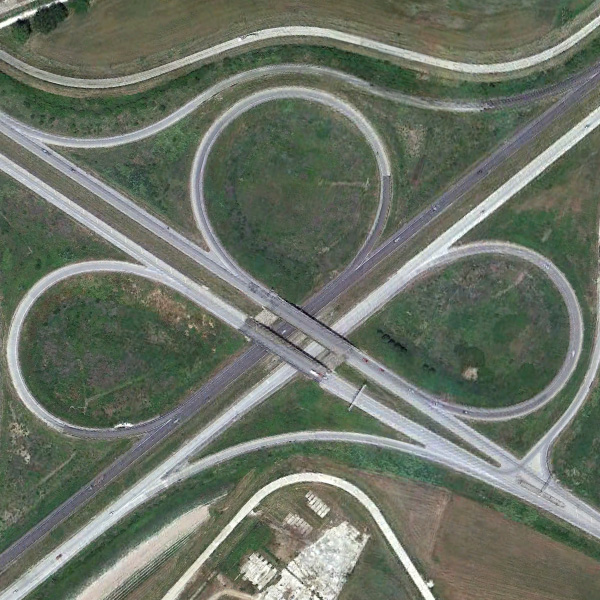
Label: Viaduct